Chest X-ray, PA view. Patient: 48 years old, sex M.
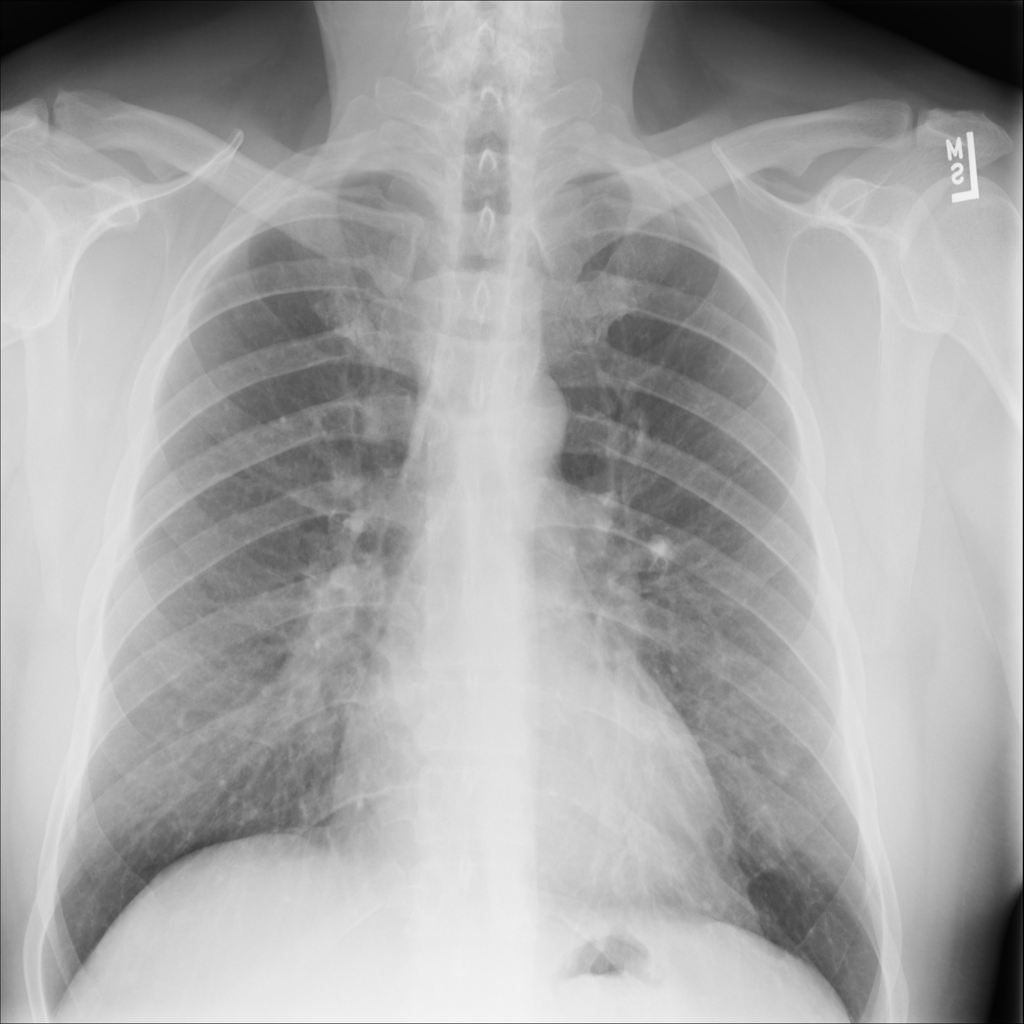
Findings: No Finding